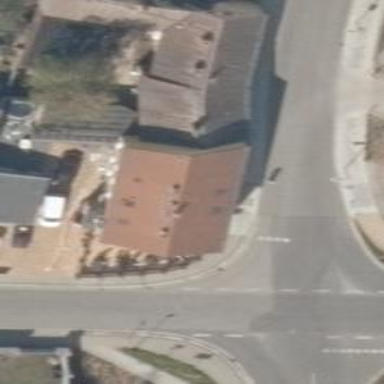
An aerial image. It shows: Restaurant.